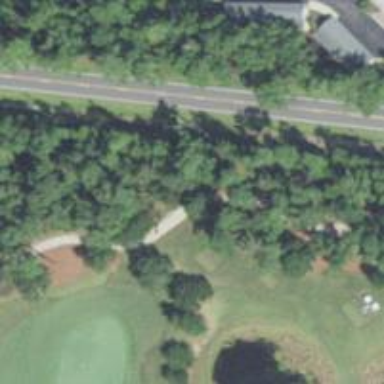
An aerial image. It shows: Path for both road and golf.